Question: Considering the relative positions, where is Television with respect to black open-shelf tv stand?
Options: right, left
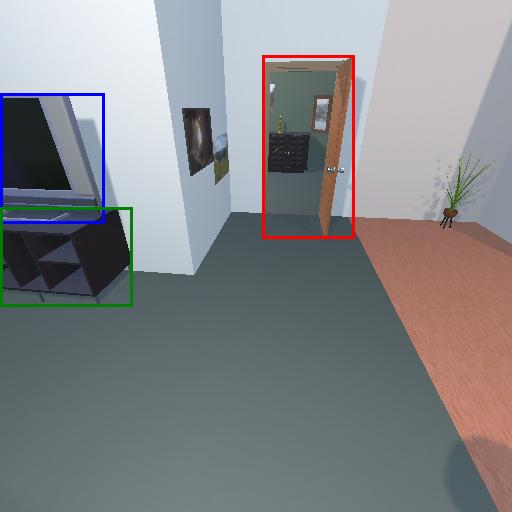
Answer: right